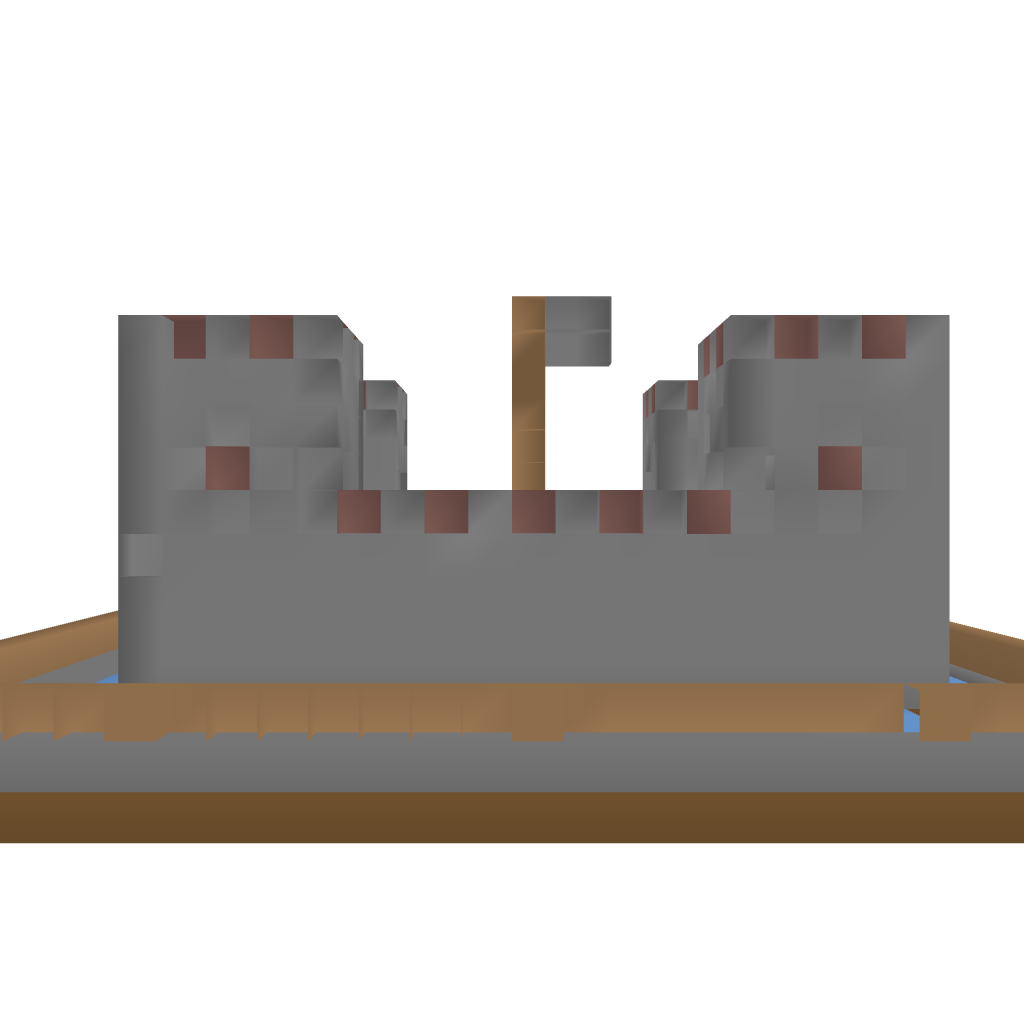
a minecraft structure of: Small Medieval Castle good quality